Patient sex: M
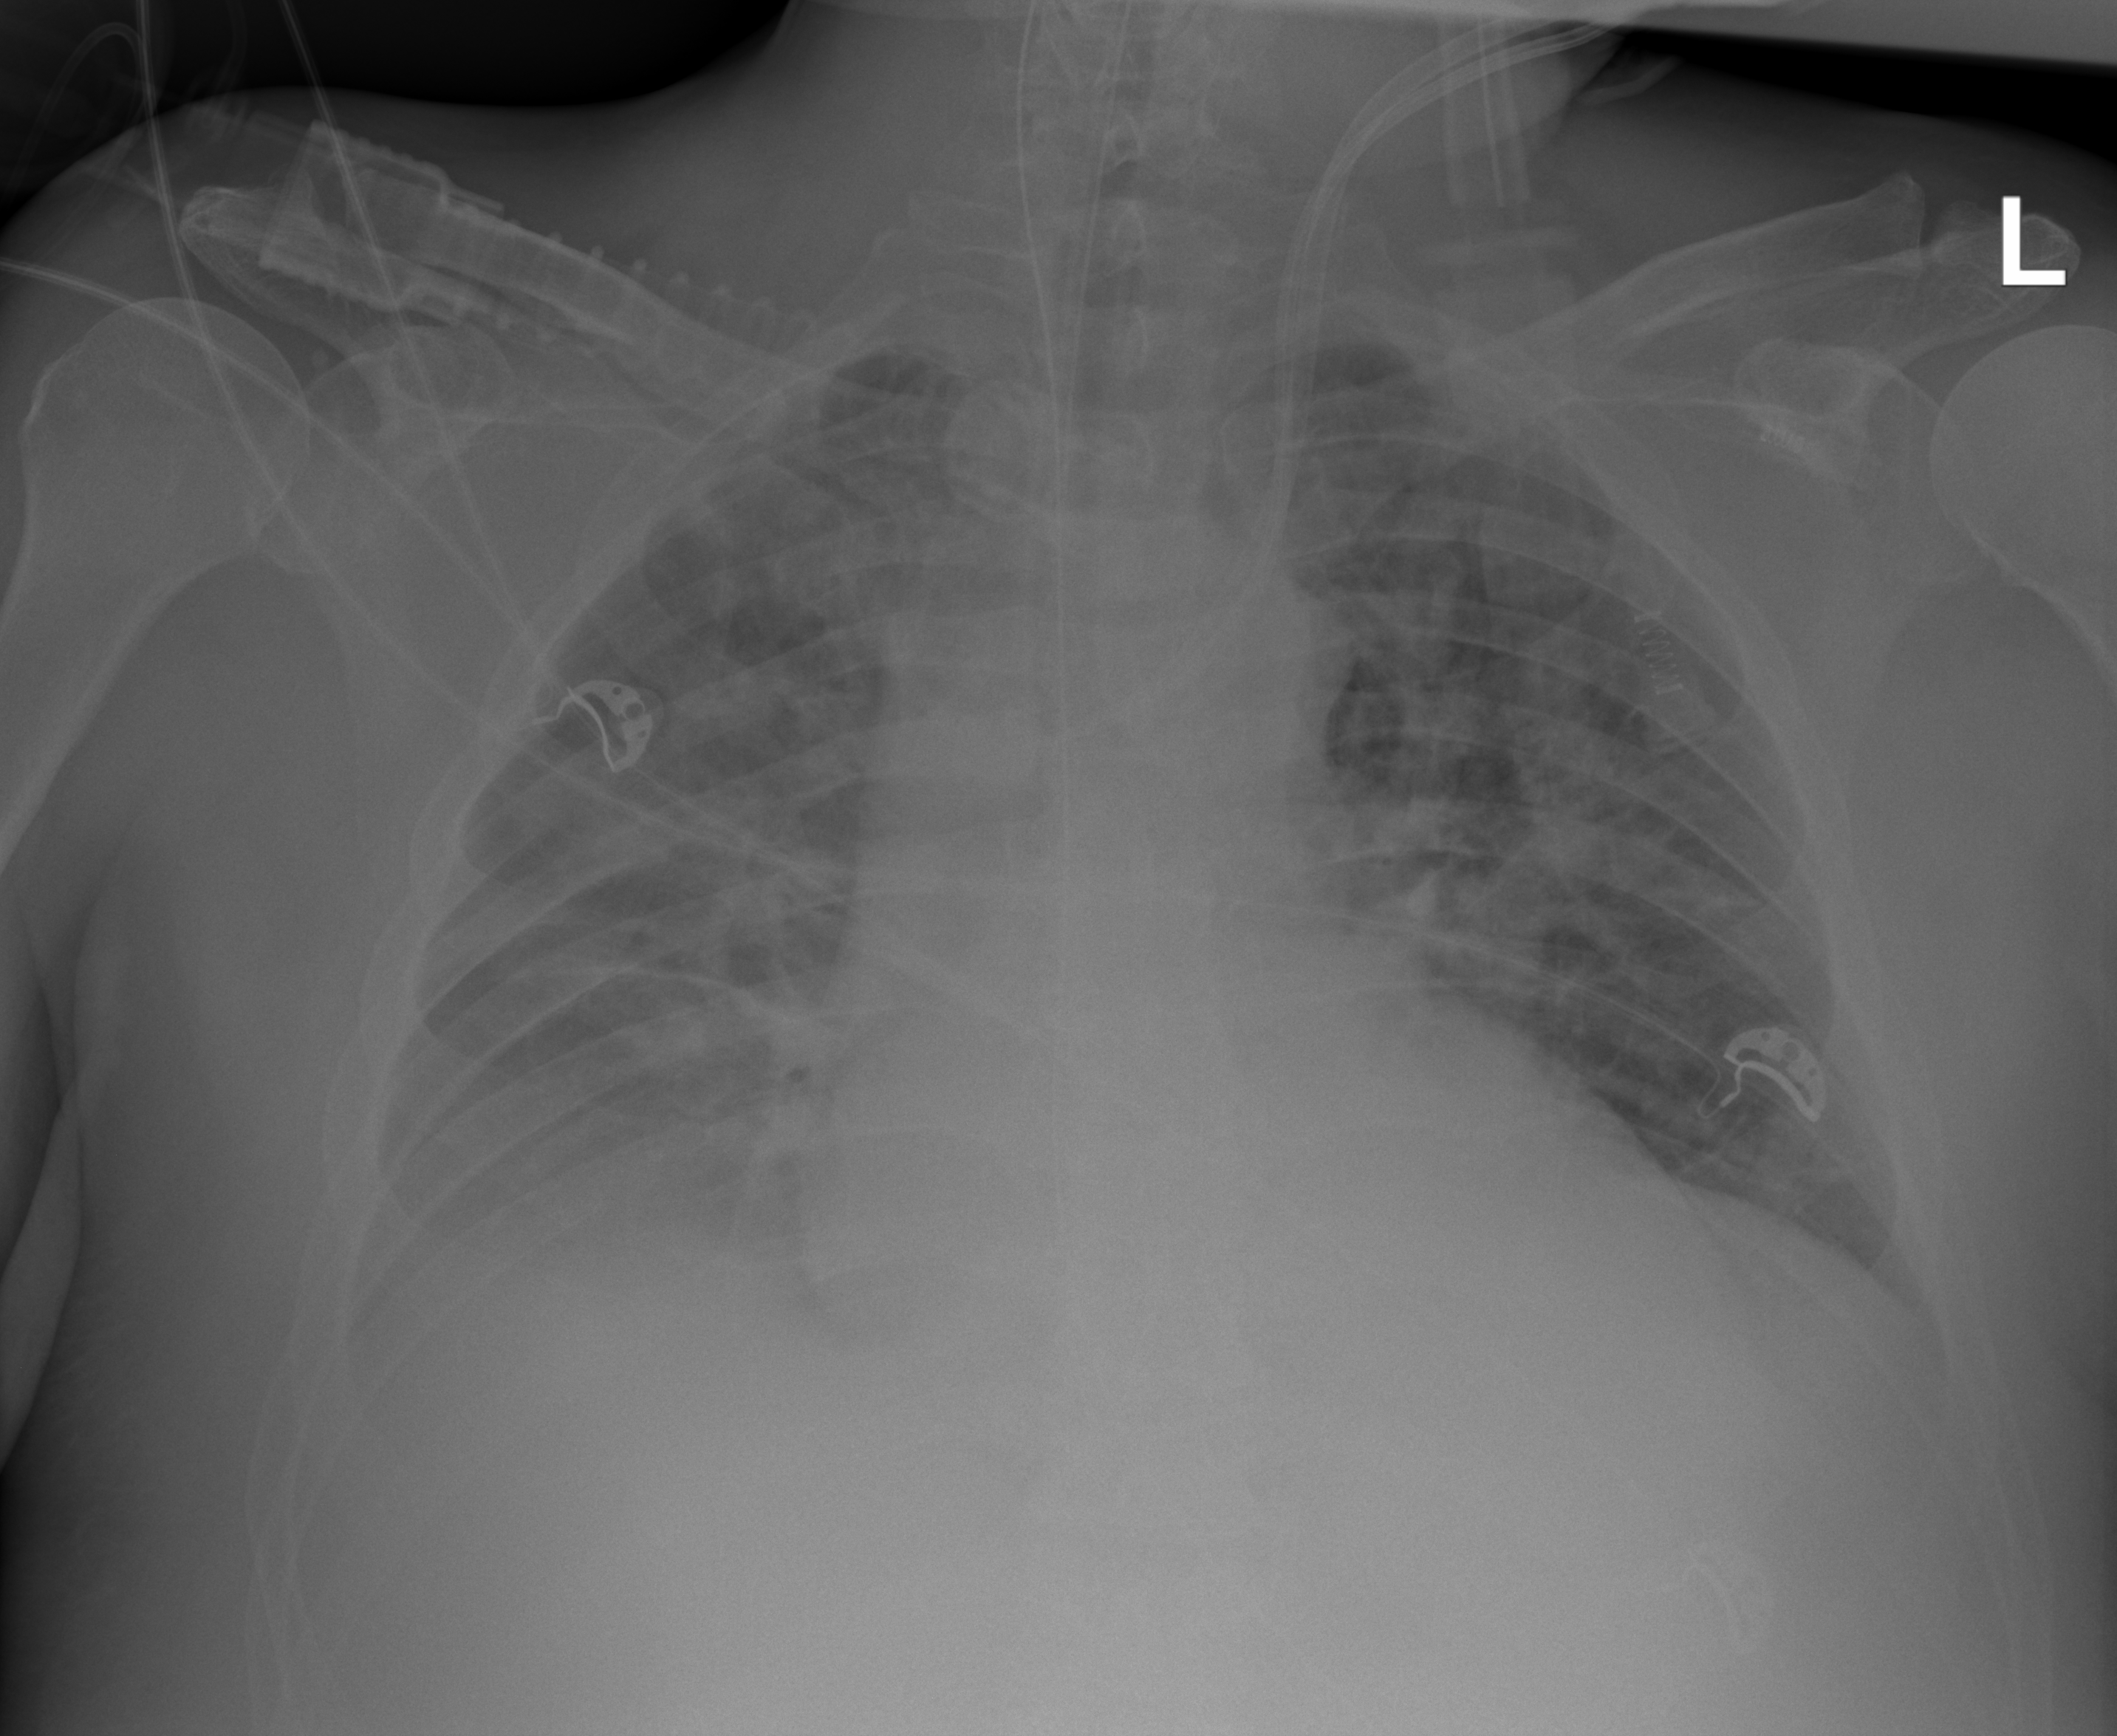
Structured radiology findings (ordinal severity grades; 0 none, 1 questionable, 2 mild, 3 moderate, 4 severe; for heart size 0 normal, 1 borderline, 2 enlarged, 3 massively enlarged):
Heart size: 2
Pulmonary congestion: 2
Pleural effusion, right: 2
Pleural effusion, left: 0
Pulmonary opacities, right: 3
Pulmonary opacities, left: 2
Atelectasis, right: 2
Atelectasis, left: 2